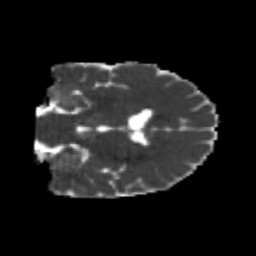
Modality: MD
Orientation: coronal
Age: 24
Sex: male
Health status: healthy
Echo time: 0.074 s